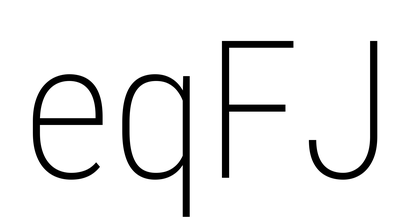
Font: Roboto_Condensed_ExtraLight